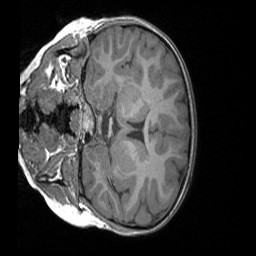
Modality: T1w
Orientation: coronal
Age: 7
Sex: female
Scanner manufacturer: siemens
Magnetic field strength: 3 T
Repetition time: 1.65 s
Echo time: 0.00203 s